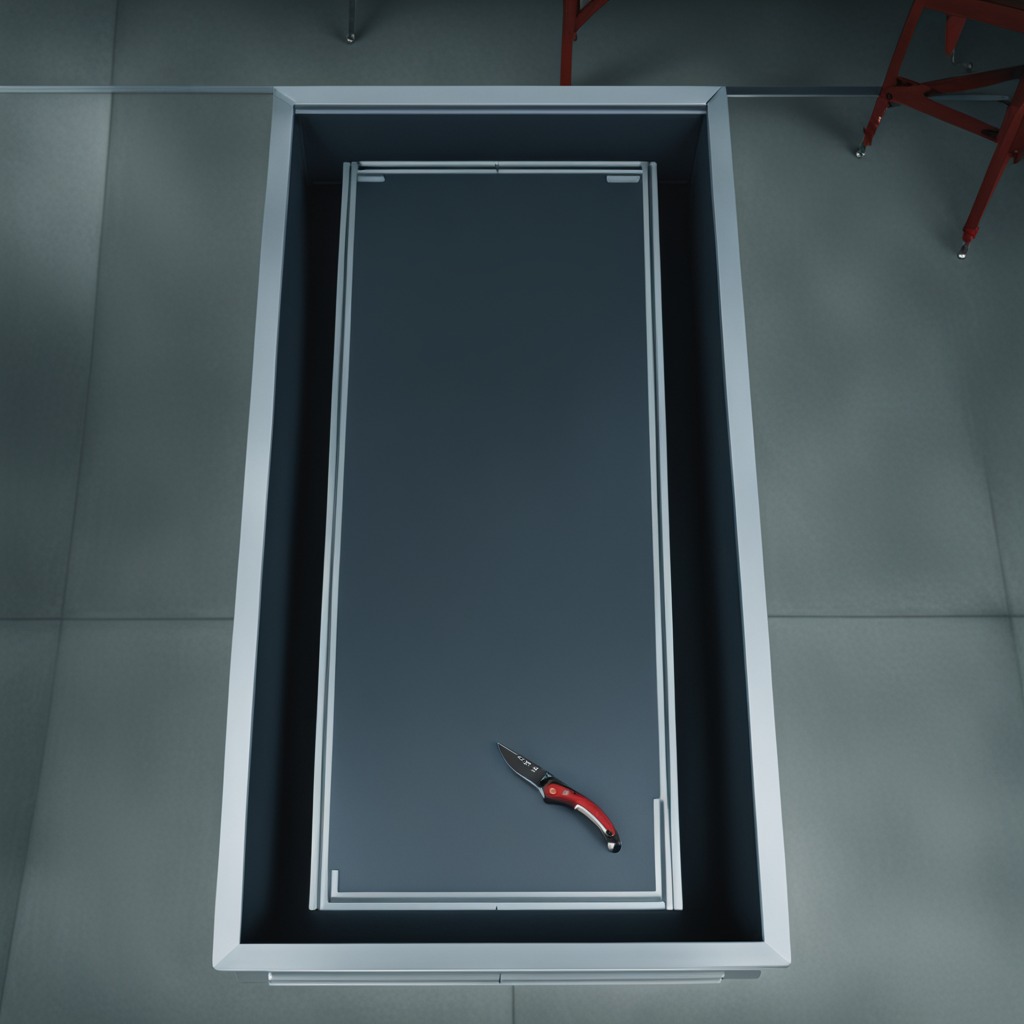
A utility knife is lying on a toolbox surface in an airplane hangar workshop 8K.